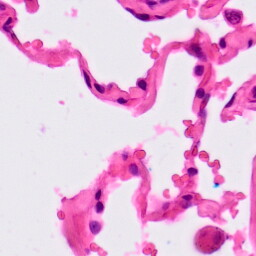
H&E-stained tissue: Lung